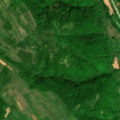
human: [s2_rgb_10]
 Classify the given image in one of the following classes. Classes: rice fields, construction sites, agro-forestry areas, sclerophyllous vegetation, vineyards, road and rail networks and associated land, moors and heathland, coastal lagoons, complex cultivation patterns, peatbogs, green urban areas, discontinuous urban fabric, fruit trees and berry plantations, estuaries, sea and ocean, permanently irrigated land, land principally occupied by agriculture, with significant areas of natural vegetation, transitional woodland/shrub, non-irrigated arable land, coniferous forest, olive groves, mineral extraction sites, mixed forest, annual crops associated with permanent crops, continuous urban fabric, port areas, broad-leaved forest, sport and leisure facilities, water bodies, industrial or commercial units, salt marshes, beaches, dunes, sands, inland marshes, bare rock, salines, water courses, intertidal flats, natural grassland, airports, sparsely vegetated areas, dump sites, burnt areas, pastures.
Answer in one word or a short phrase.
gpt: complex cultivation patterns, land principally occupied by agriculture, with significant areas of natural vegetation, broad-leaved forest